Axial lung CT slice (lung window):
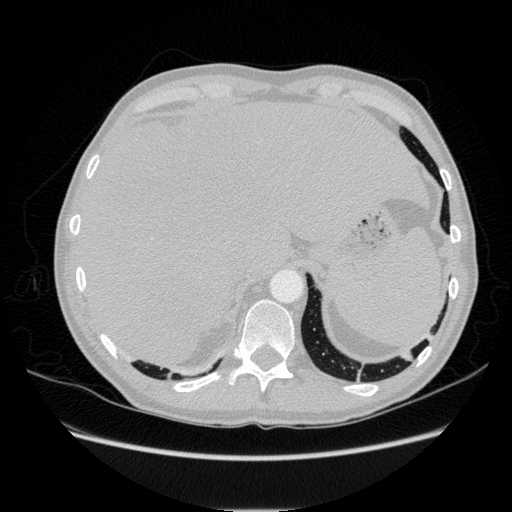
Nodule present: no